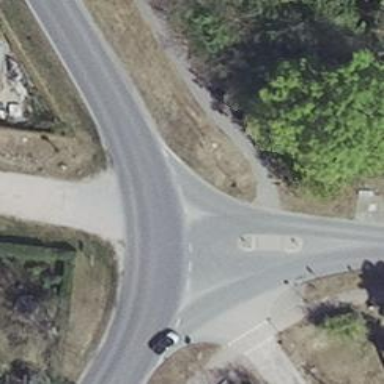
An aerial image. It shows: Secondary road with asphalt surface.